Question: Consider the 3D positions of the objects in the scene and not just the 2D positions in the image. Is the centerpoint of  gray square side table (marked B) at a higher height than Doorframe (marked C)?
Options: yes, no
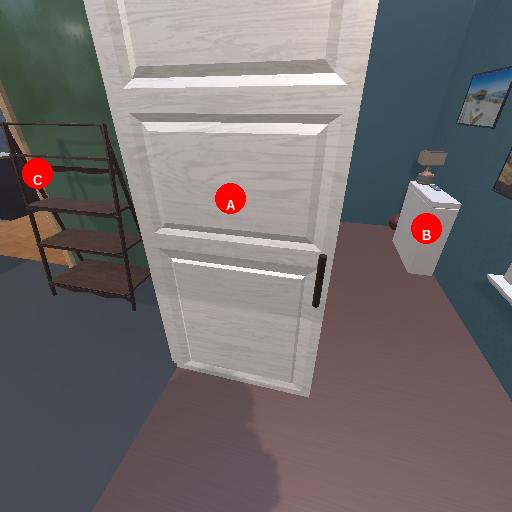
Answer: yes